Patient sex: M
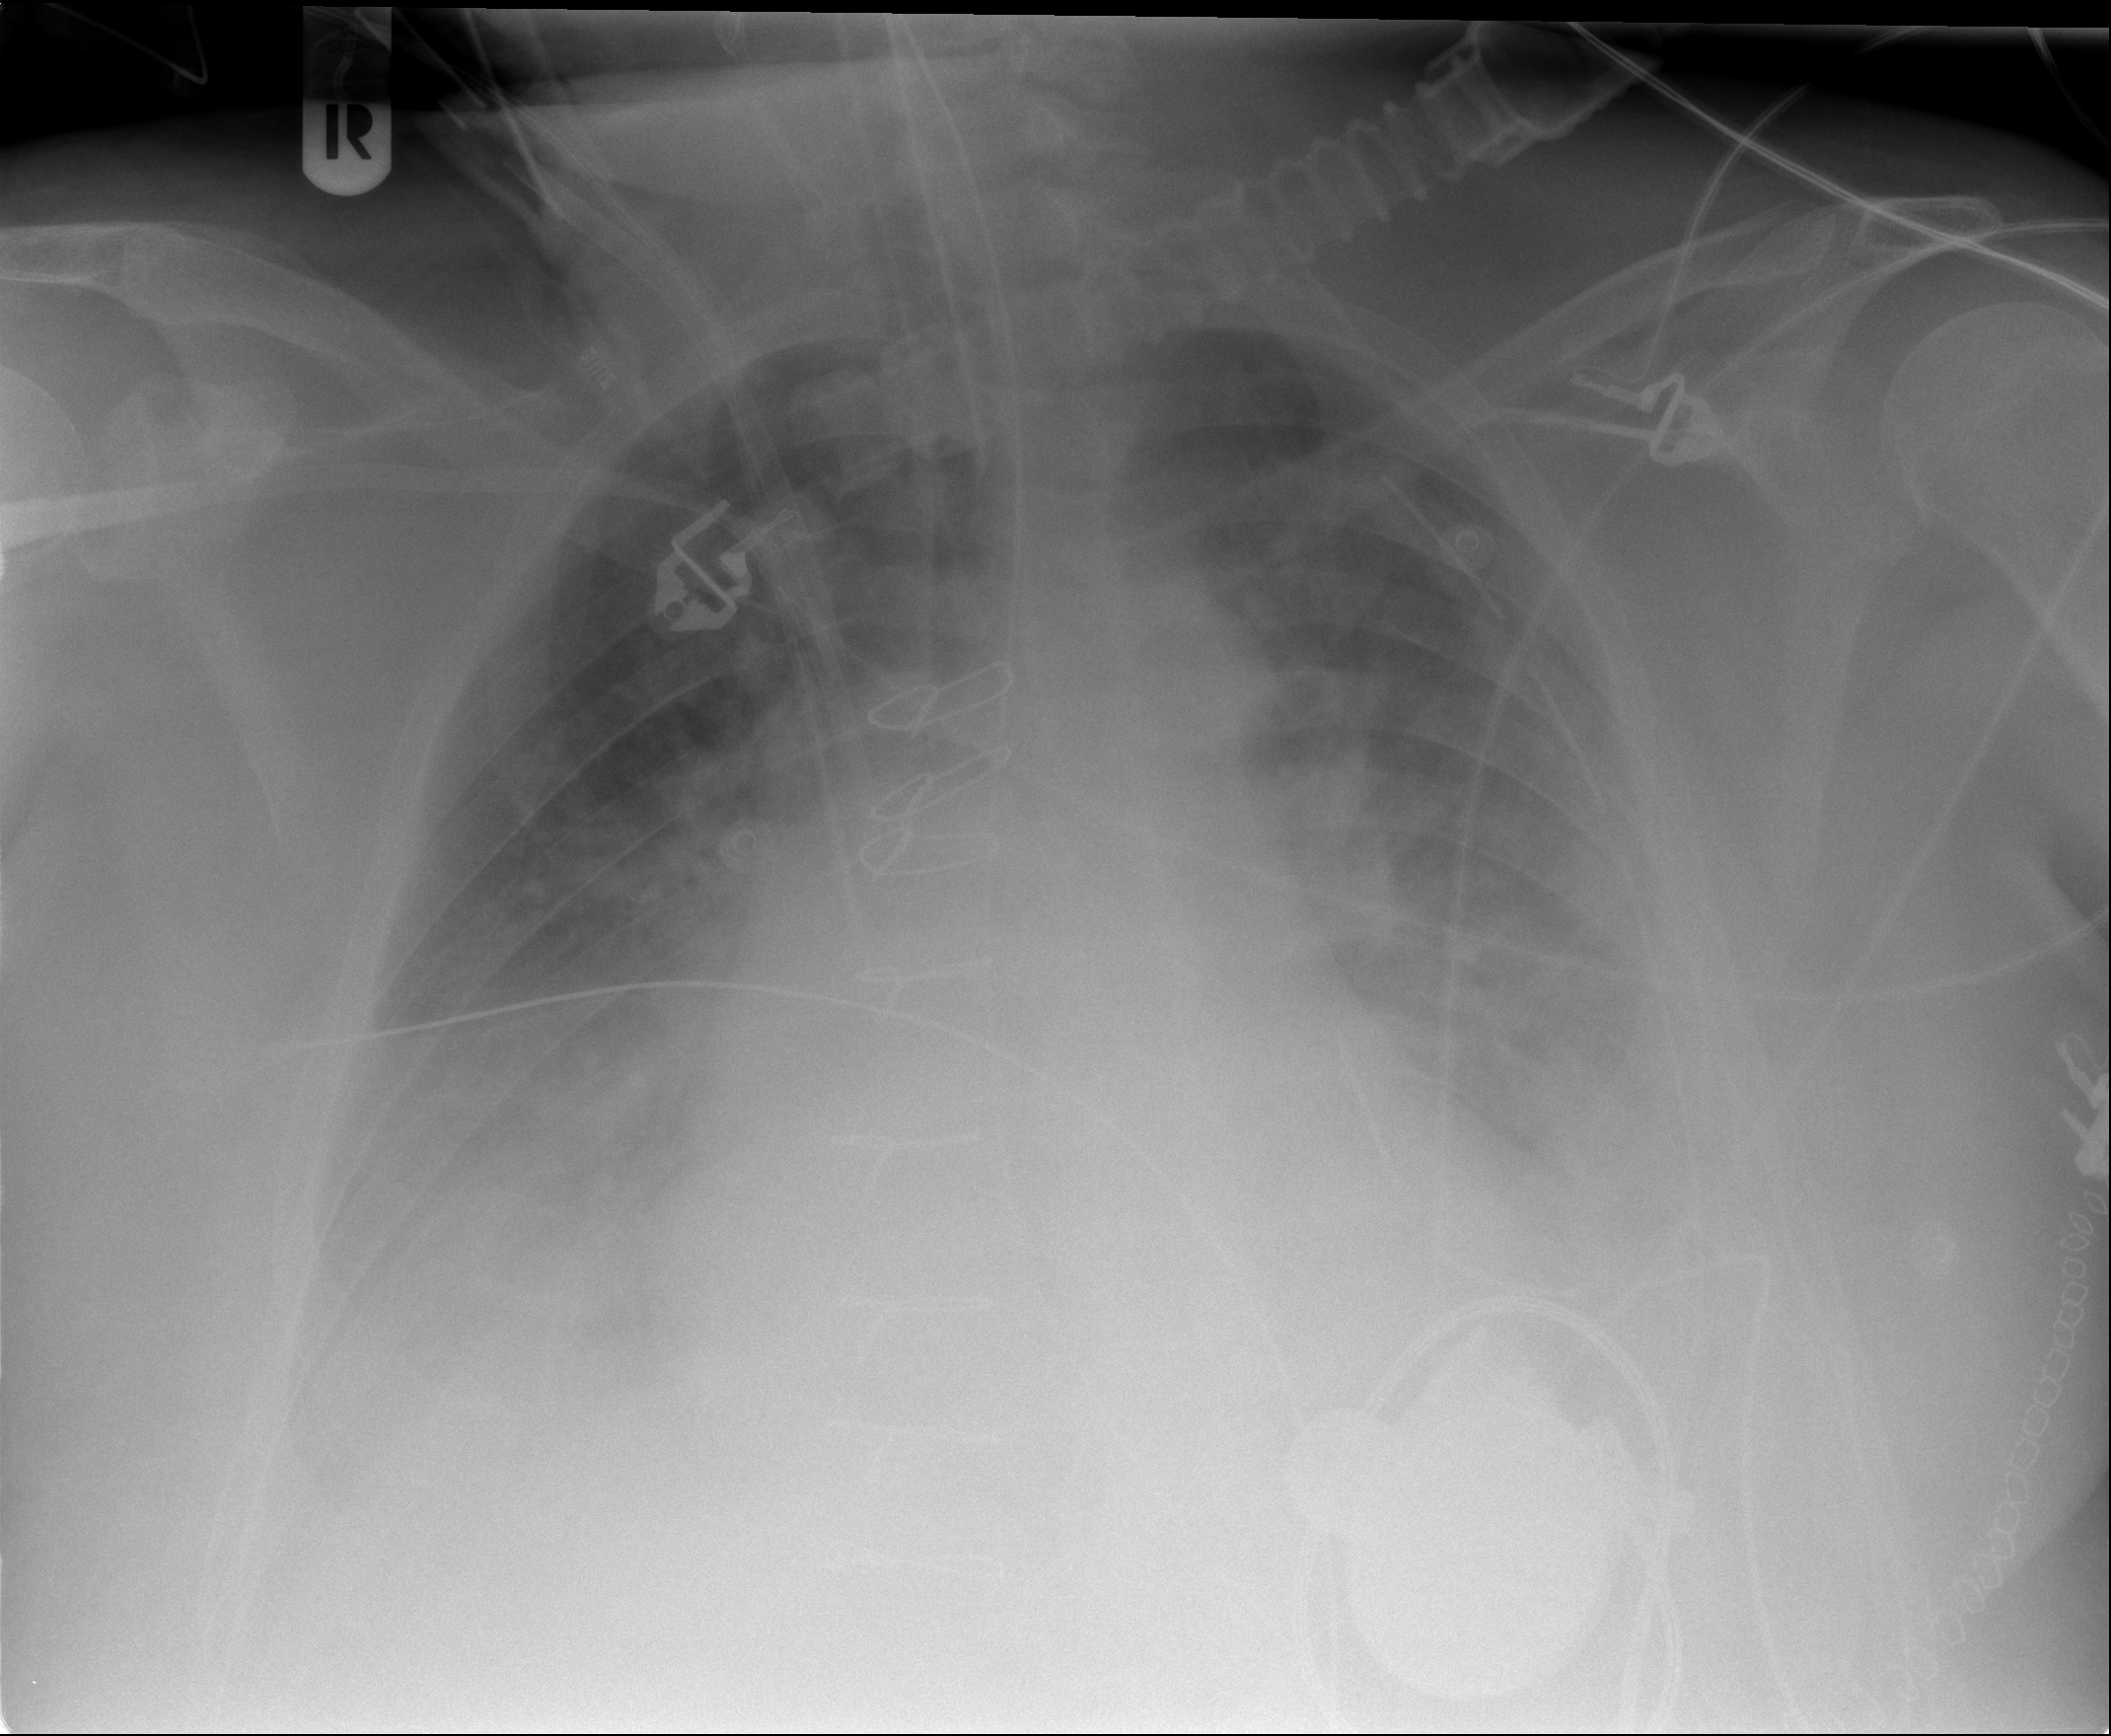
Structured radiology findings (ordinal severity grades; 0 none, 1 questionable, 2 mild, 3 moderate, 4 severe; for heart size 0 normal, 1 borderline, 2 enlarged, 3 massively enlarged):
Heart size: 2
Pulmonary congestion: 2
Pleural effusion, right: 3
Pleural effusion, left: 3
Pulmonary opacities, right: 0
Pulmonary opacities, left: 0
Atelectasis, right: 3
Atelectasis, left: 3